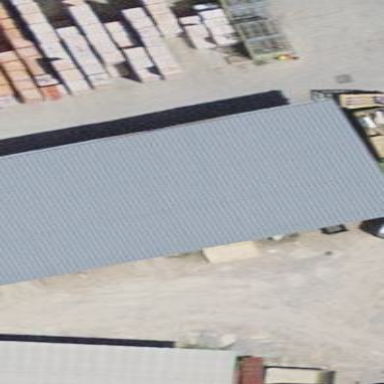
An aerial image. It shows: Industrial building.